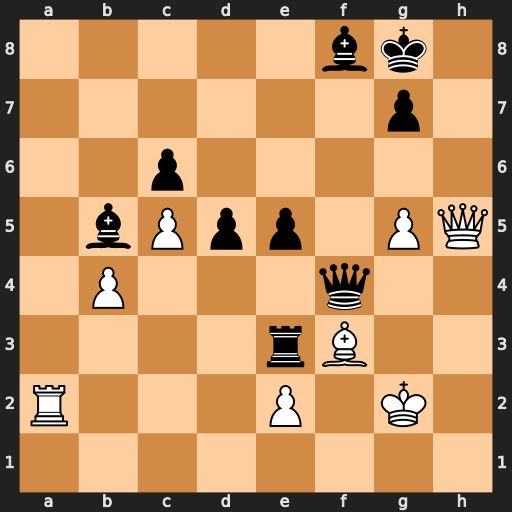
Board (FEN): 5bk1/6p1/2p5/1bPpp1PQ/1P3q2/4rB2/R3P1K1/8
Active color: w
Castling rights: -
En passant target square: -
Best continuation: g6 Qh6 Qf5